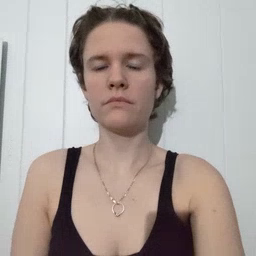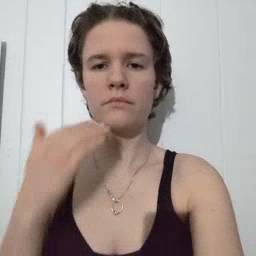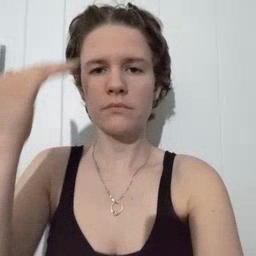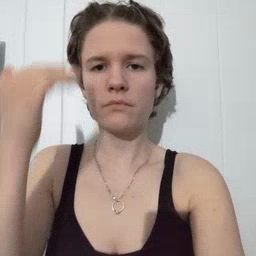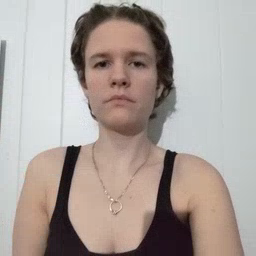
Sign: head